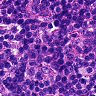
Metastatic tissue present: no